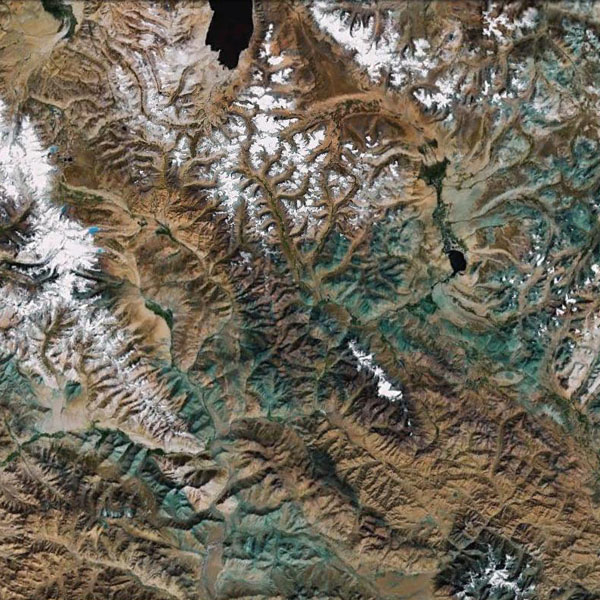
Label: Mountain